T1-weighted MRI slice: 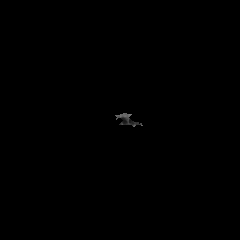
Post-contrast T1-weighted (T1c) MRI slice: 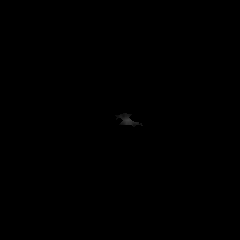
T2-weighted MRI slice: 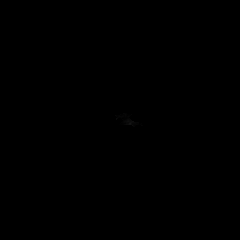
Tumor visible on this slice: no